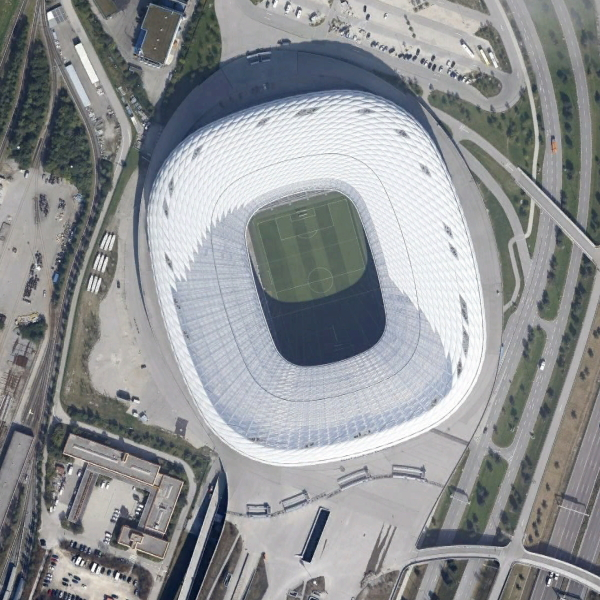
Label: Stadium